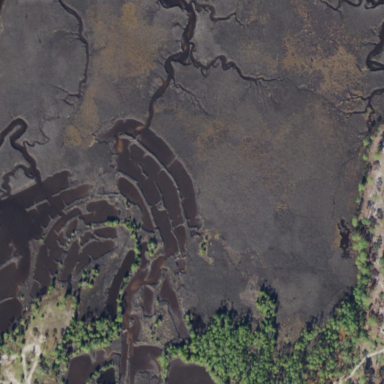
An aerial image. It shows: Saltmarsh wetland area.